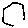
Label: hexagon